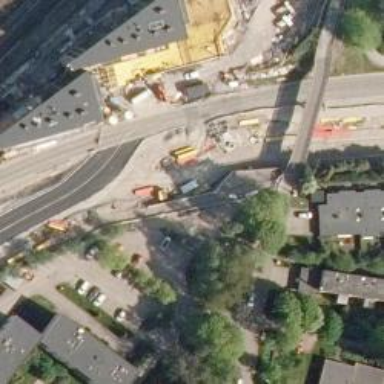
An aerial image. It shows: Tram crossing on the railway.